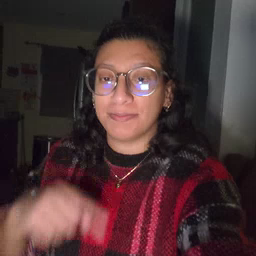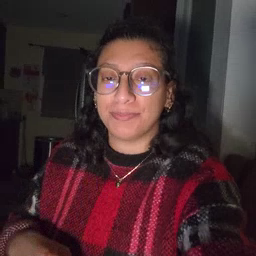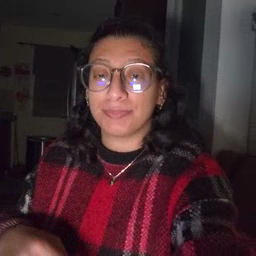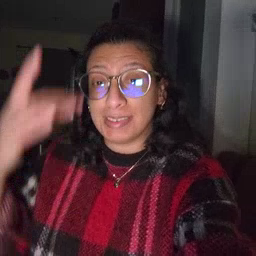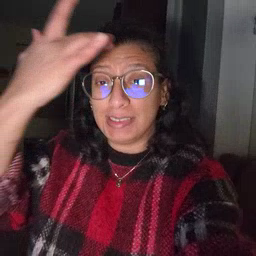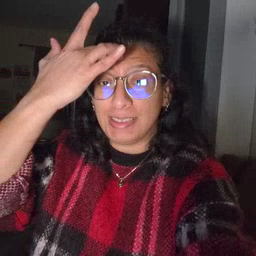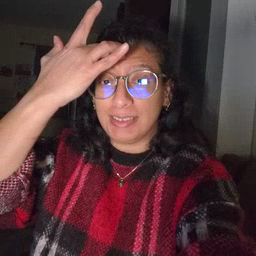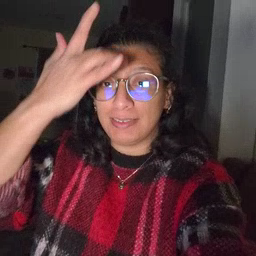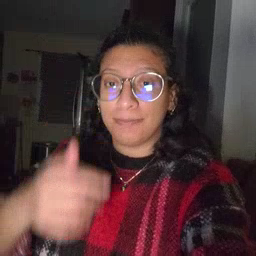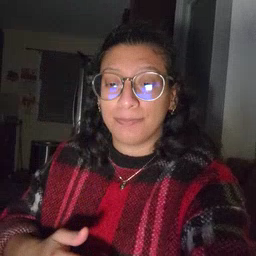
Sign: sick